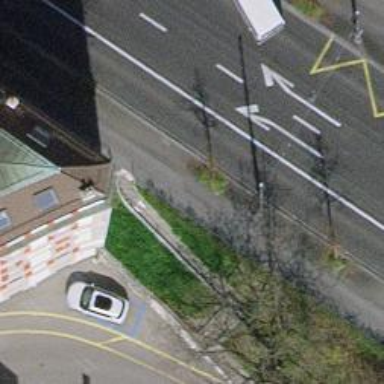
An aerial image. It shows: Road with steps.